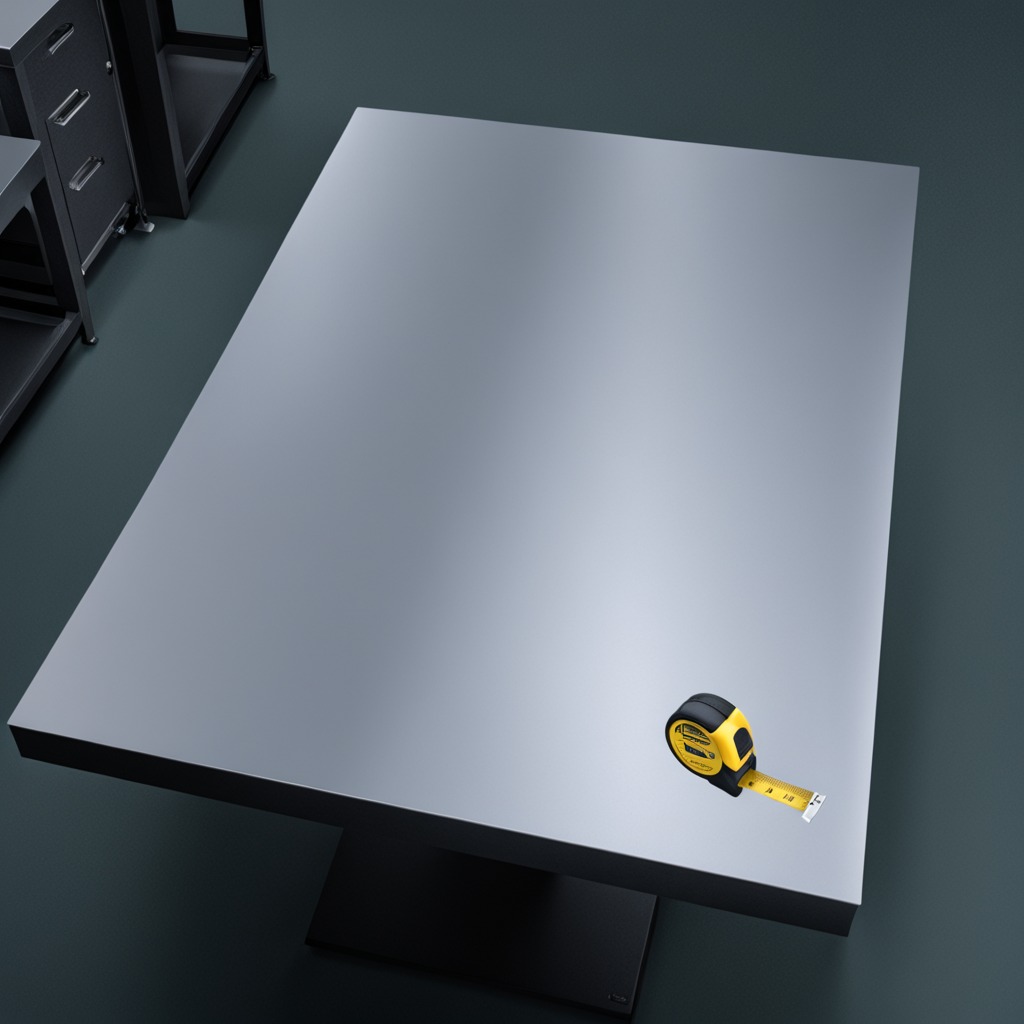
A measuring tape is lying on the tabletop in the basement.